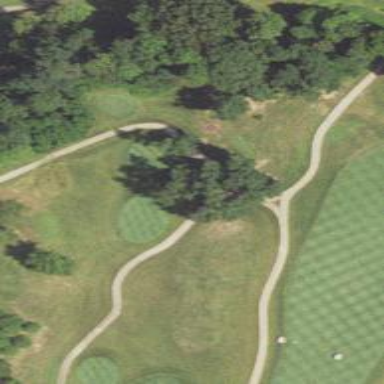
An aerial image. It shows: Path for both road and golf.